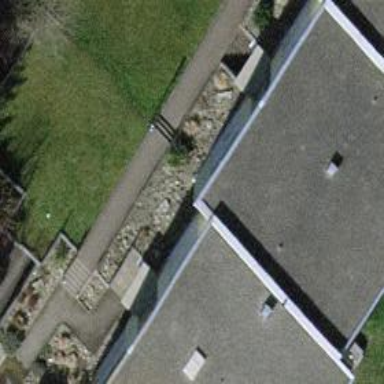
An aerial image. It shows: Steps with asphalt surface.